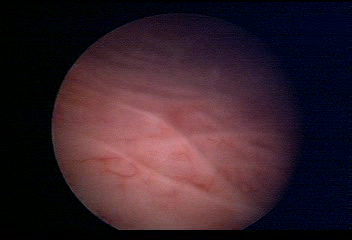
Modality: WLC
Class: Normal mucosa
Bladder cancer association: No